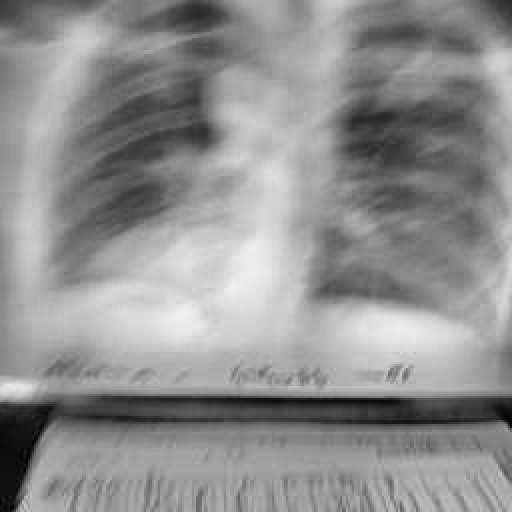
Finding: TUBERCULOSIS